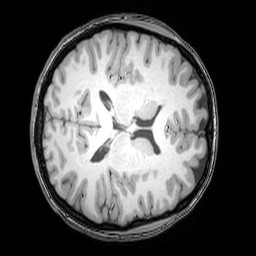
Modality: T1w
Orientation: axial
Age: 23
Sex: female
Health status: healthy
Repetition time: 0.081 s
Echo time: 0.037 s